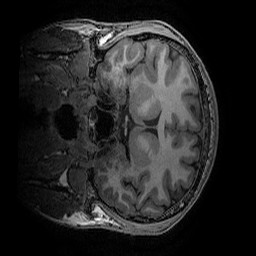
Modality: T1w
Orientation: coronal
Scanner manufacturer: ge
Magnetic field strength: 3 T
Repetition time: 0.008156 s
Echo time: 0.00318 s